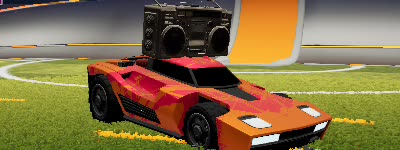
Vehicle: breakout